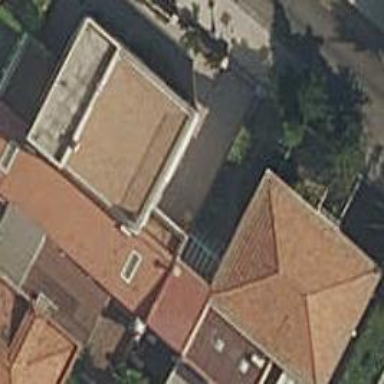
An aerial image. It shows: Hipped-roof house.